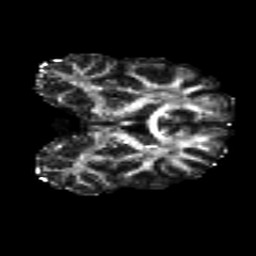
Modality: FA
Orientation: coronal
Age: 24
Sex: female
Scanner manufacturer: siemens
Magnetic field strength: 3 T
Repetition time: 8.8 s
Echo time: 0.085 s